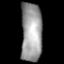
Tissue: lung
Cell type: Endothelial cells
Senescence score: 0.2333
Nuclear area (px): 1236
Mean DAPI intensity: 154.424